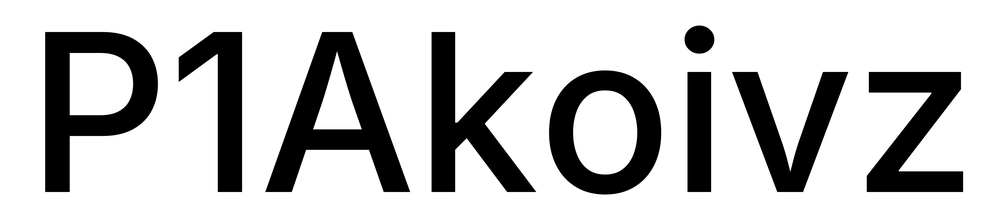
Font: Inter_Medium